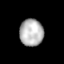
Tissue: lung
Cell type: Fibroblasts
Senescence score: 0.7188
Nuclear area (px): 629
Mean DAPI intensity: 181.312